Question: I have context menu in my ASP.NET MVC 4 application. I implement a context menu using 'context.js'.
Every thing works fine.

But i need to trigger this context menu on left click. is there any
option to change trigger position in 'context.js'. I already found many other context menus
with this left trigger option. But all the context menus are different style from bootstrap.
So i need to add this options in this 'context.js'. Or If any other bootstrap supported
context menu exists.
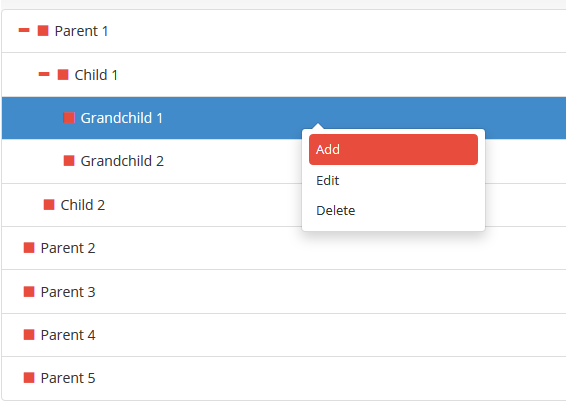
Answer: You can try this
<URL>
This plugin can be used for as well.